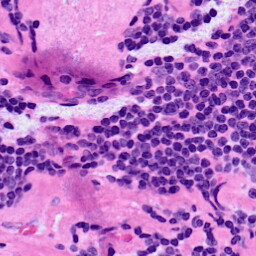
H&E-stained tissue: LymphNode